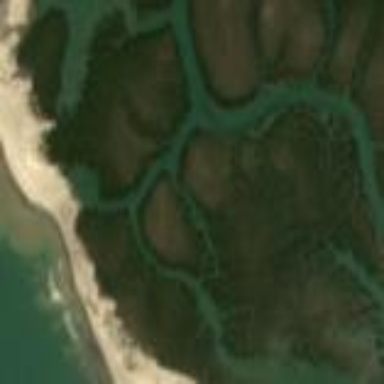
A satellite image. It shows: Wetland area with mangrove vegetation.